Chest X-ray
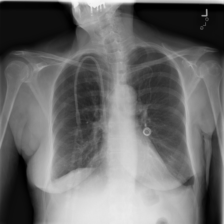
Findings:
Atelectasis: negative
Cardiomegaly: negative
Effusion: positive
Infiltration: negative
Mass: negative
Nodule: negative
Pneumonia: negative
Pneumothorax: negative
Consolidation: negative
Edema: negative
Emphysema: negative
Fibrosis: negative
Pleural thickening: negative
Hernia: negative